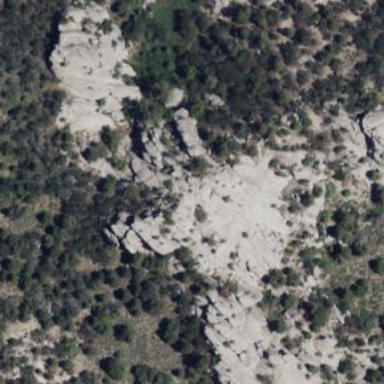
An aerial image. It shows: Landscape of bare rock.